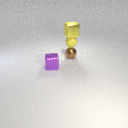
small brown metal sphere below small yellow rubber sphere